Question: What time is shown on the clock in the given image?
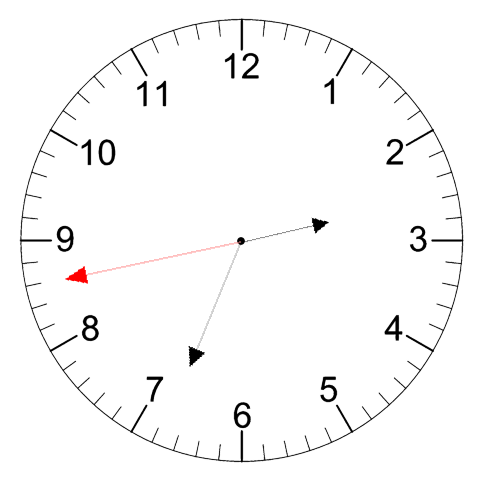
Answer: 02:33:43